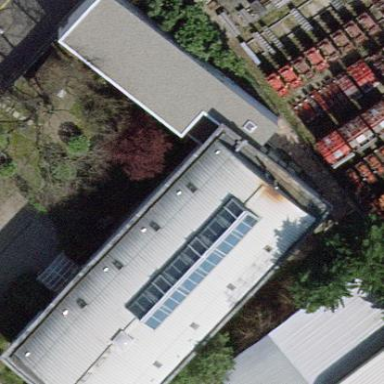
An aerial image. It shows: Building.